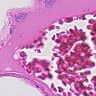
Metastatic tissue present: no